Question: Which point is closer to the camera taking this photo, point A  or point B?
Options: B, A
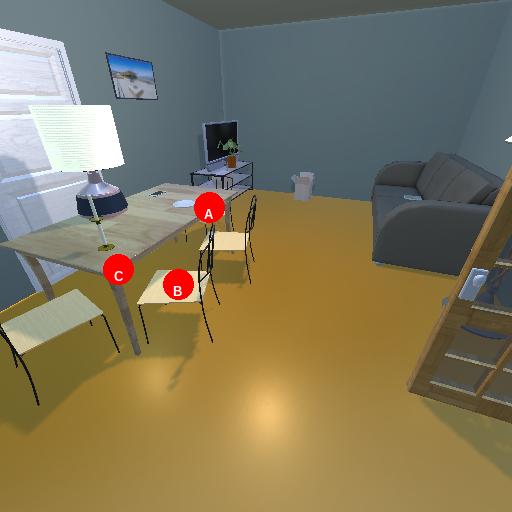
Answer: B